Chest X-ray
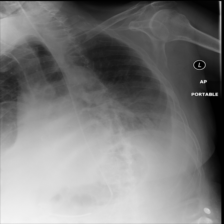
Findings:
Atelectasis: negative
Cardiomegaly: negative
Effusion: positive
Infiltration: negative
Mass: negative
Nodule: negative
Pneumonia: negative
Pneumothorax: negative
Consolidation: negative
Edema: negative
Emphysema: negative
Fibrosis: negative
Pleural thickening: negative
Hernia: negative